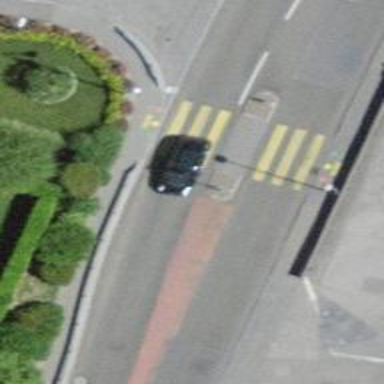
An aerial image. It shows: Zebra crossing on the road.